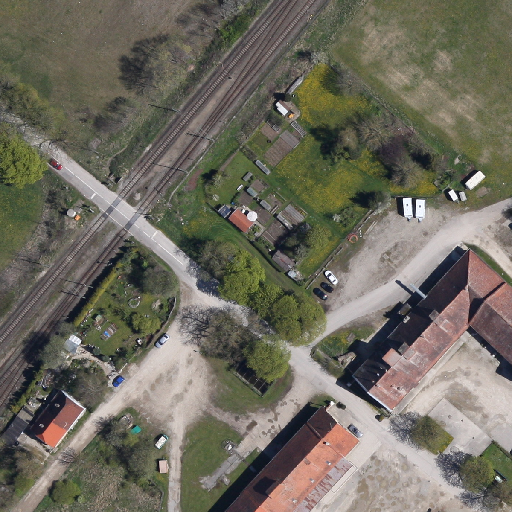
Referring expression: light-duty vehicle